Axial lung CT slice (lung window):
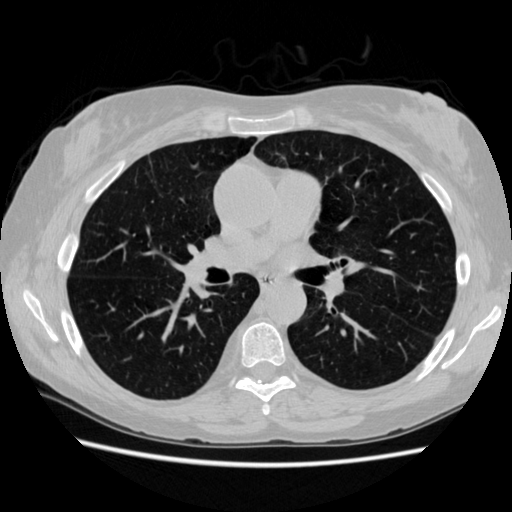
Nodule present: no